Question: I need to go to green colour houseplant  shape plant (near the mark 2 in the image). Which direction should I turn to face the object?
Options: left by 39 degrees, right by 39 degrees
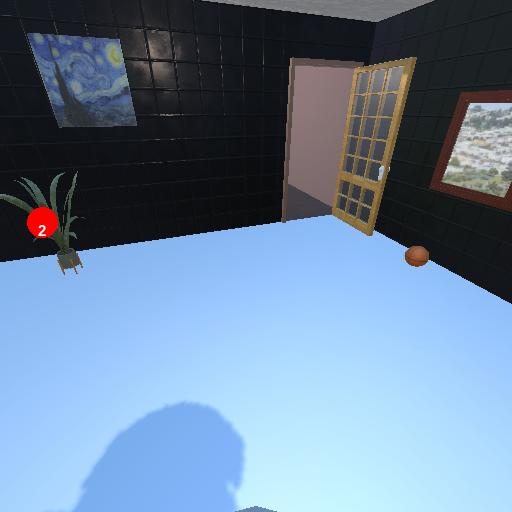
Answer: left by 39 degrees